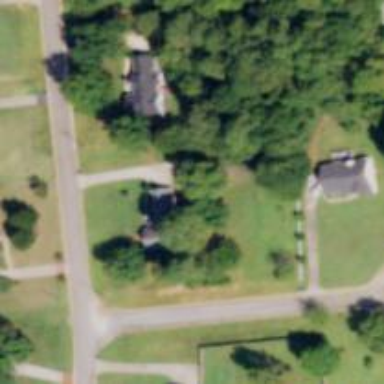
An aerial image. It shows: Simple and straightforward house.